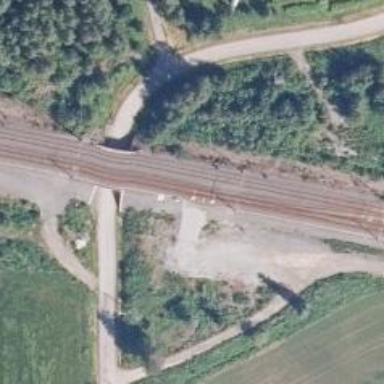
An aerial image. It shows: Railway with continuous electrified contact line.